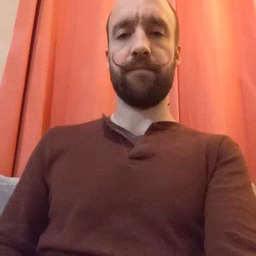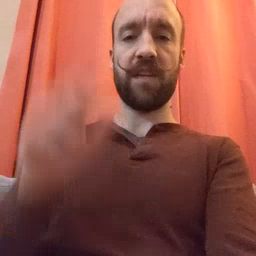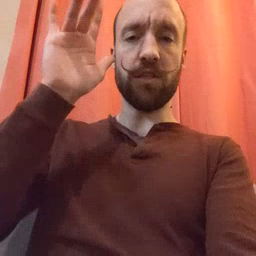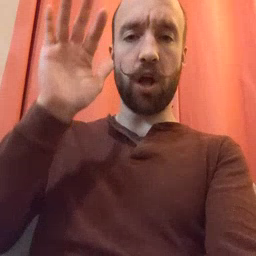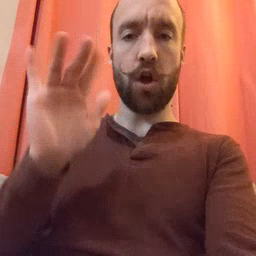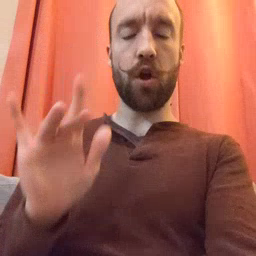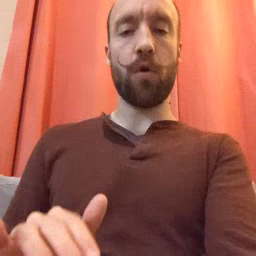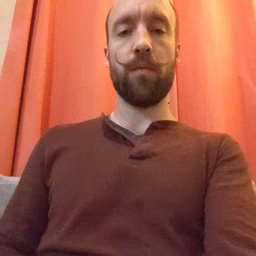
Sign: snow